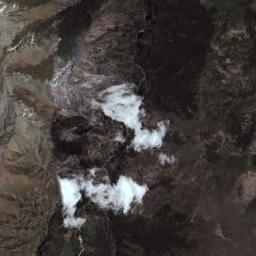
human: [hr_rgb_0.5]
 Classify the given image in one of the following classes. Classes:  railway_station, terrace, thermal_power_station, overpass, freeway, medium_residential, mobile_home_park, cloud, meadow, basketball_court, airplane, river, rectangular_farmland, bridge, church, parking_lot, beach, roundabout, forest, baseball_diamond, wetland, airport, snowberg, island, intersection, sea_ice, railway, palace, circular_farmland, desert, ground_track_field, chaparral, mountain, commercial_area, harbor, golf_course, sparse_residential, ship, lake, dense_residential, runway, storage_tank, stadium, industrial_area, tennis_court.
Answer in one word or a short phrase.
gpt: cloud